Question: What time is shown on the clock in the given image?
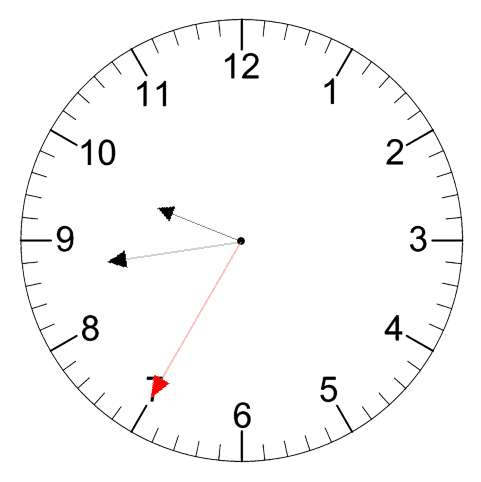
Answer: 09:43:35